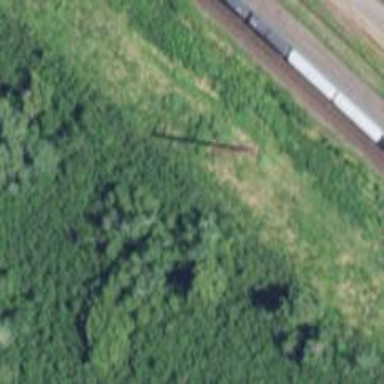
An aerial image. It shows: Power tower.